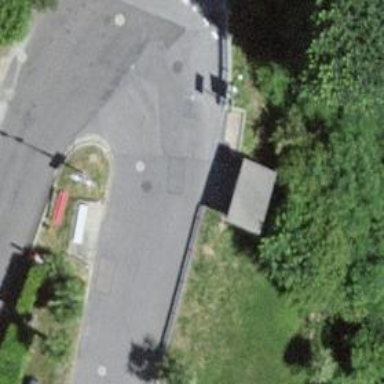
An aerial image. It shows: Bus stop with platform for public transport.